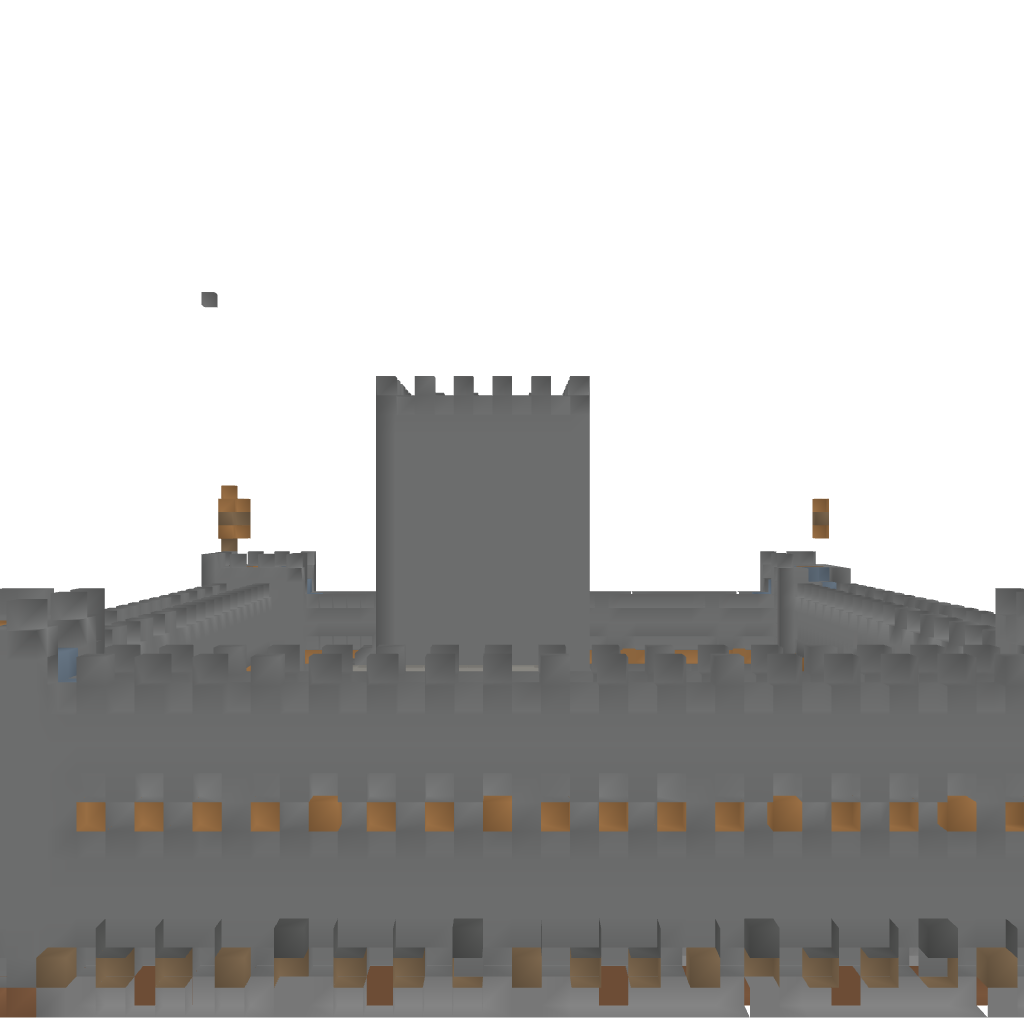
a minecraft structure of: Castle House